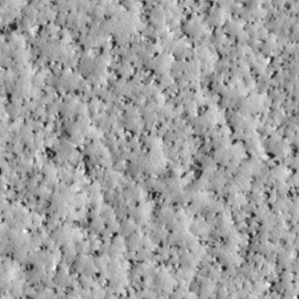
Label: non_frost